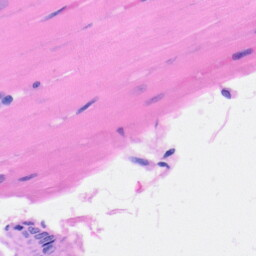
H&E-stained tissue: Heart